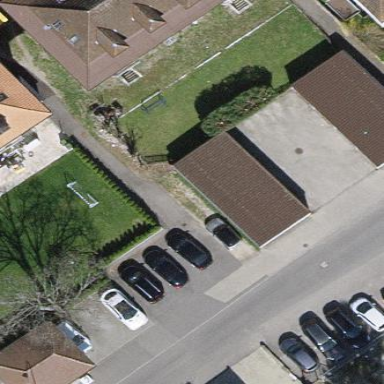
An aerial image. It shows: Group of garages.